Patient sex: F
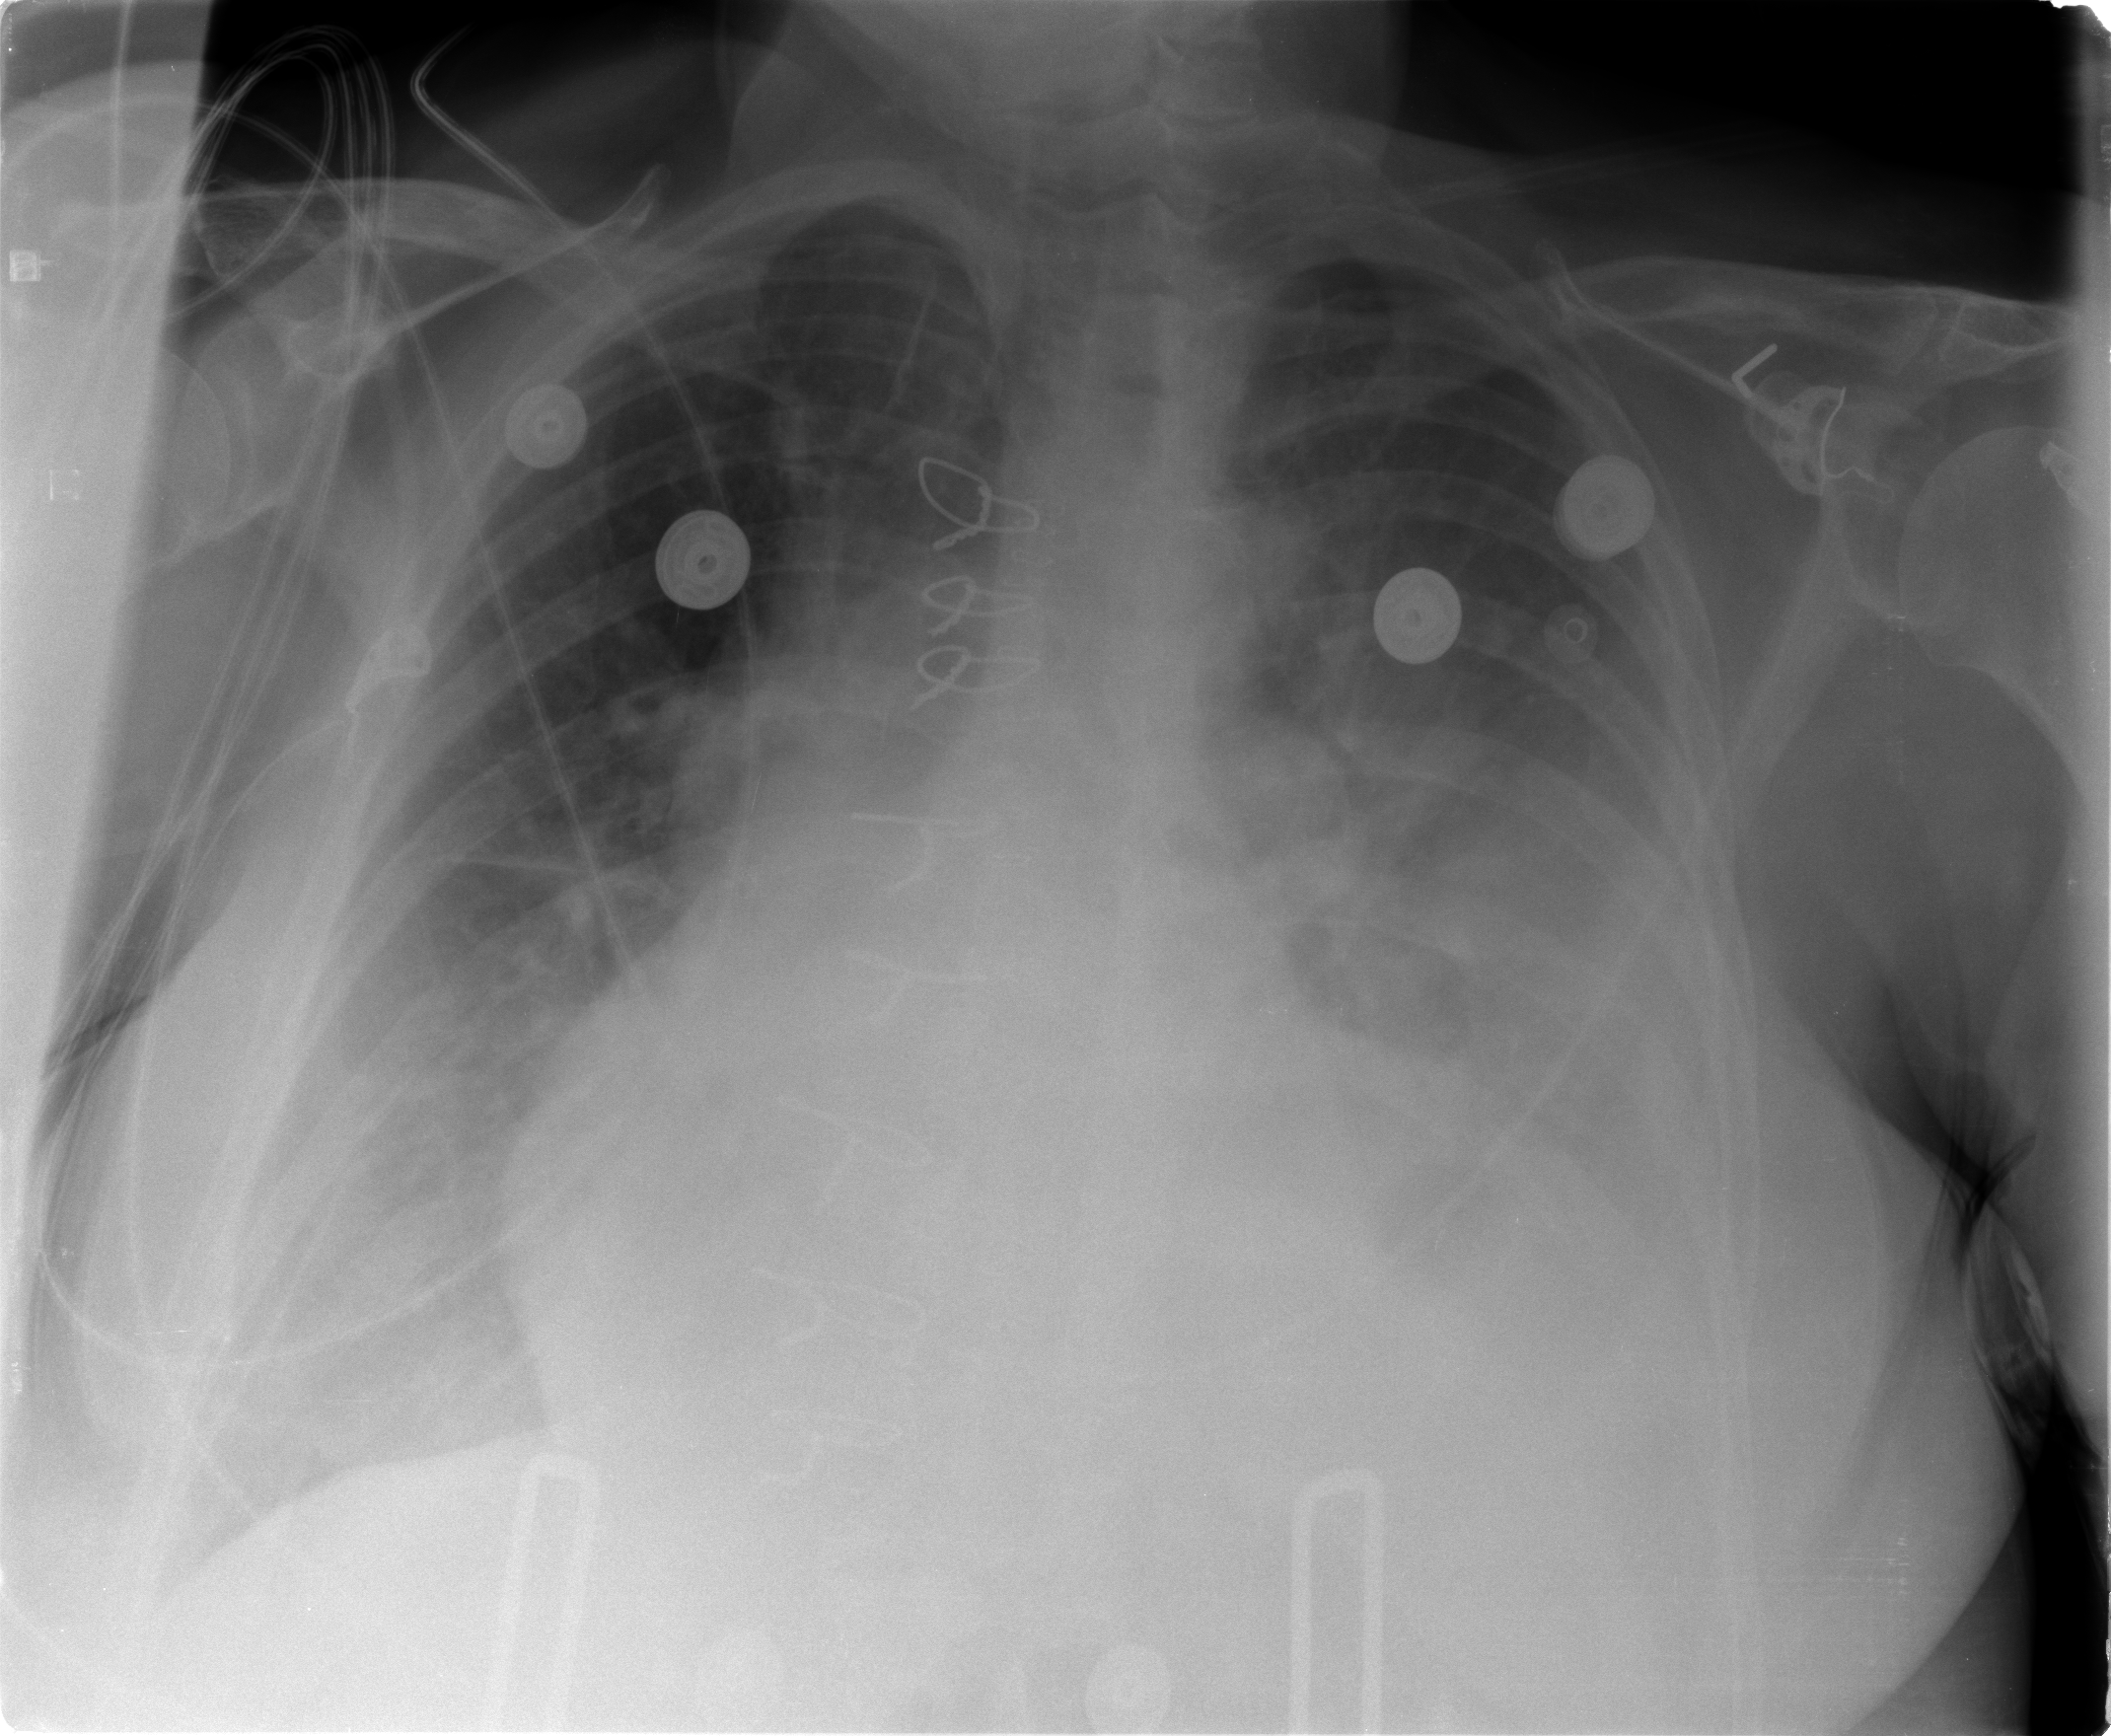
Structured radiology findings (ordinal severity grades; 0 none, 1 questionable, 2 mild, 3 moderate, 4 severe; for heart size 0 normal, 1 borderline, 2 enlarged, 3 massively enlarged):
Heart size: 2
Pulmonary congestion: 2
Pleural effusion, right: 0
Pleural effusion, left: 3
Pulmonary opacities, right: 2
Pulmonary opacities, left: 2
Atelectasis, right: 2
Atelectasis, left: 2